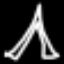
Label: The Eiffel Tower